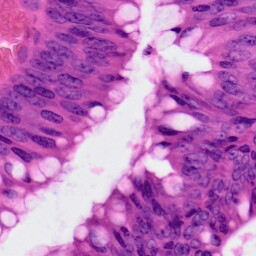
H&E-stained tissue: Colon